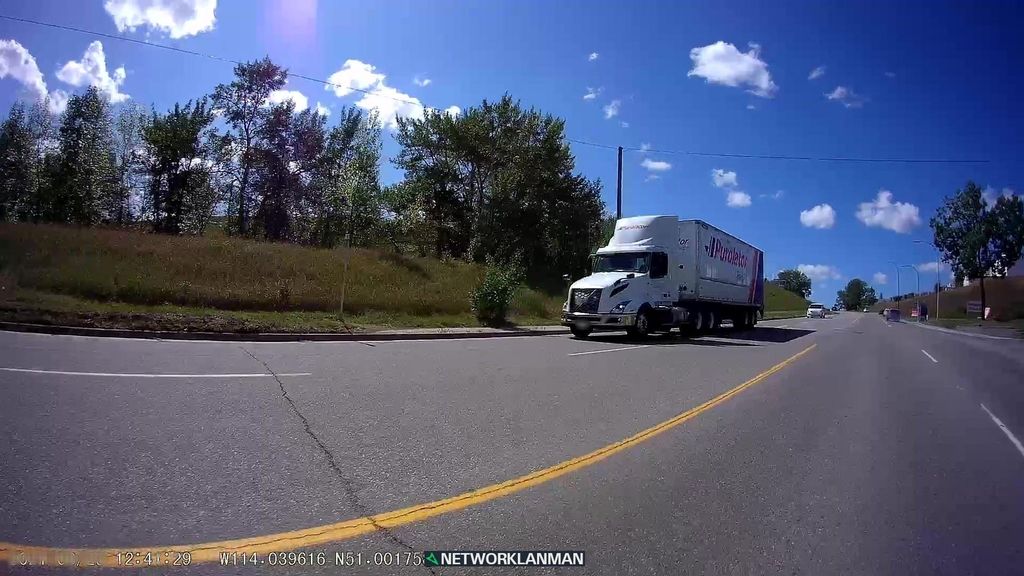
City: calgary